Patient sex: F
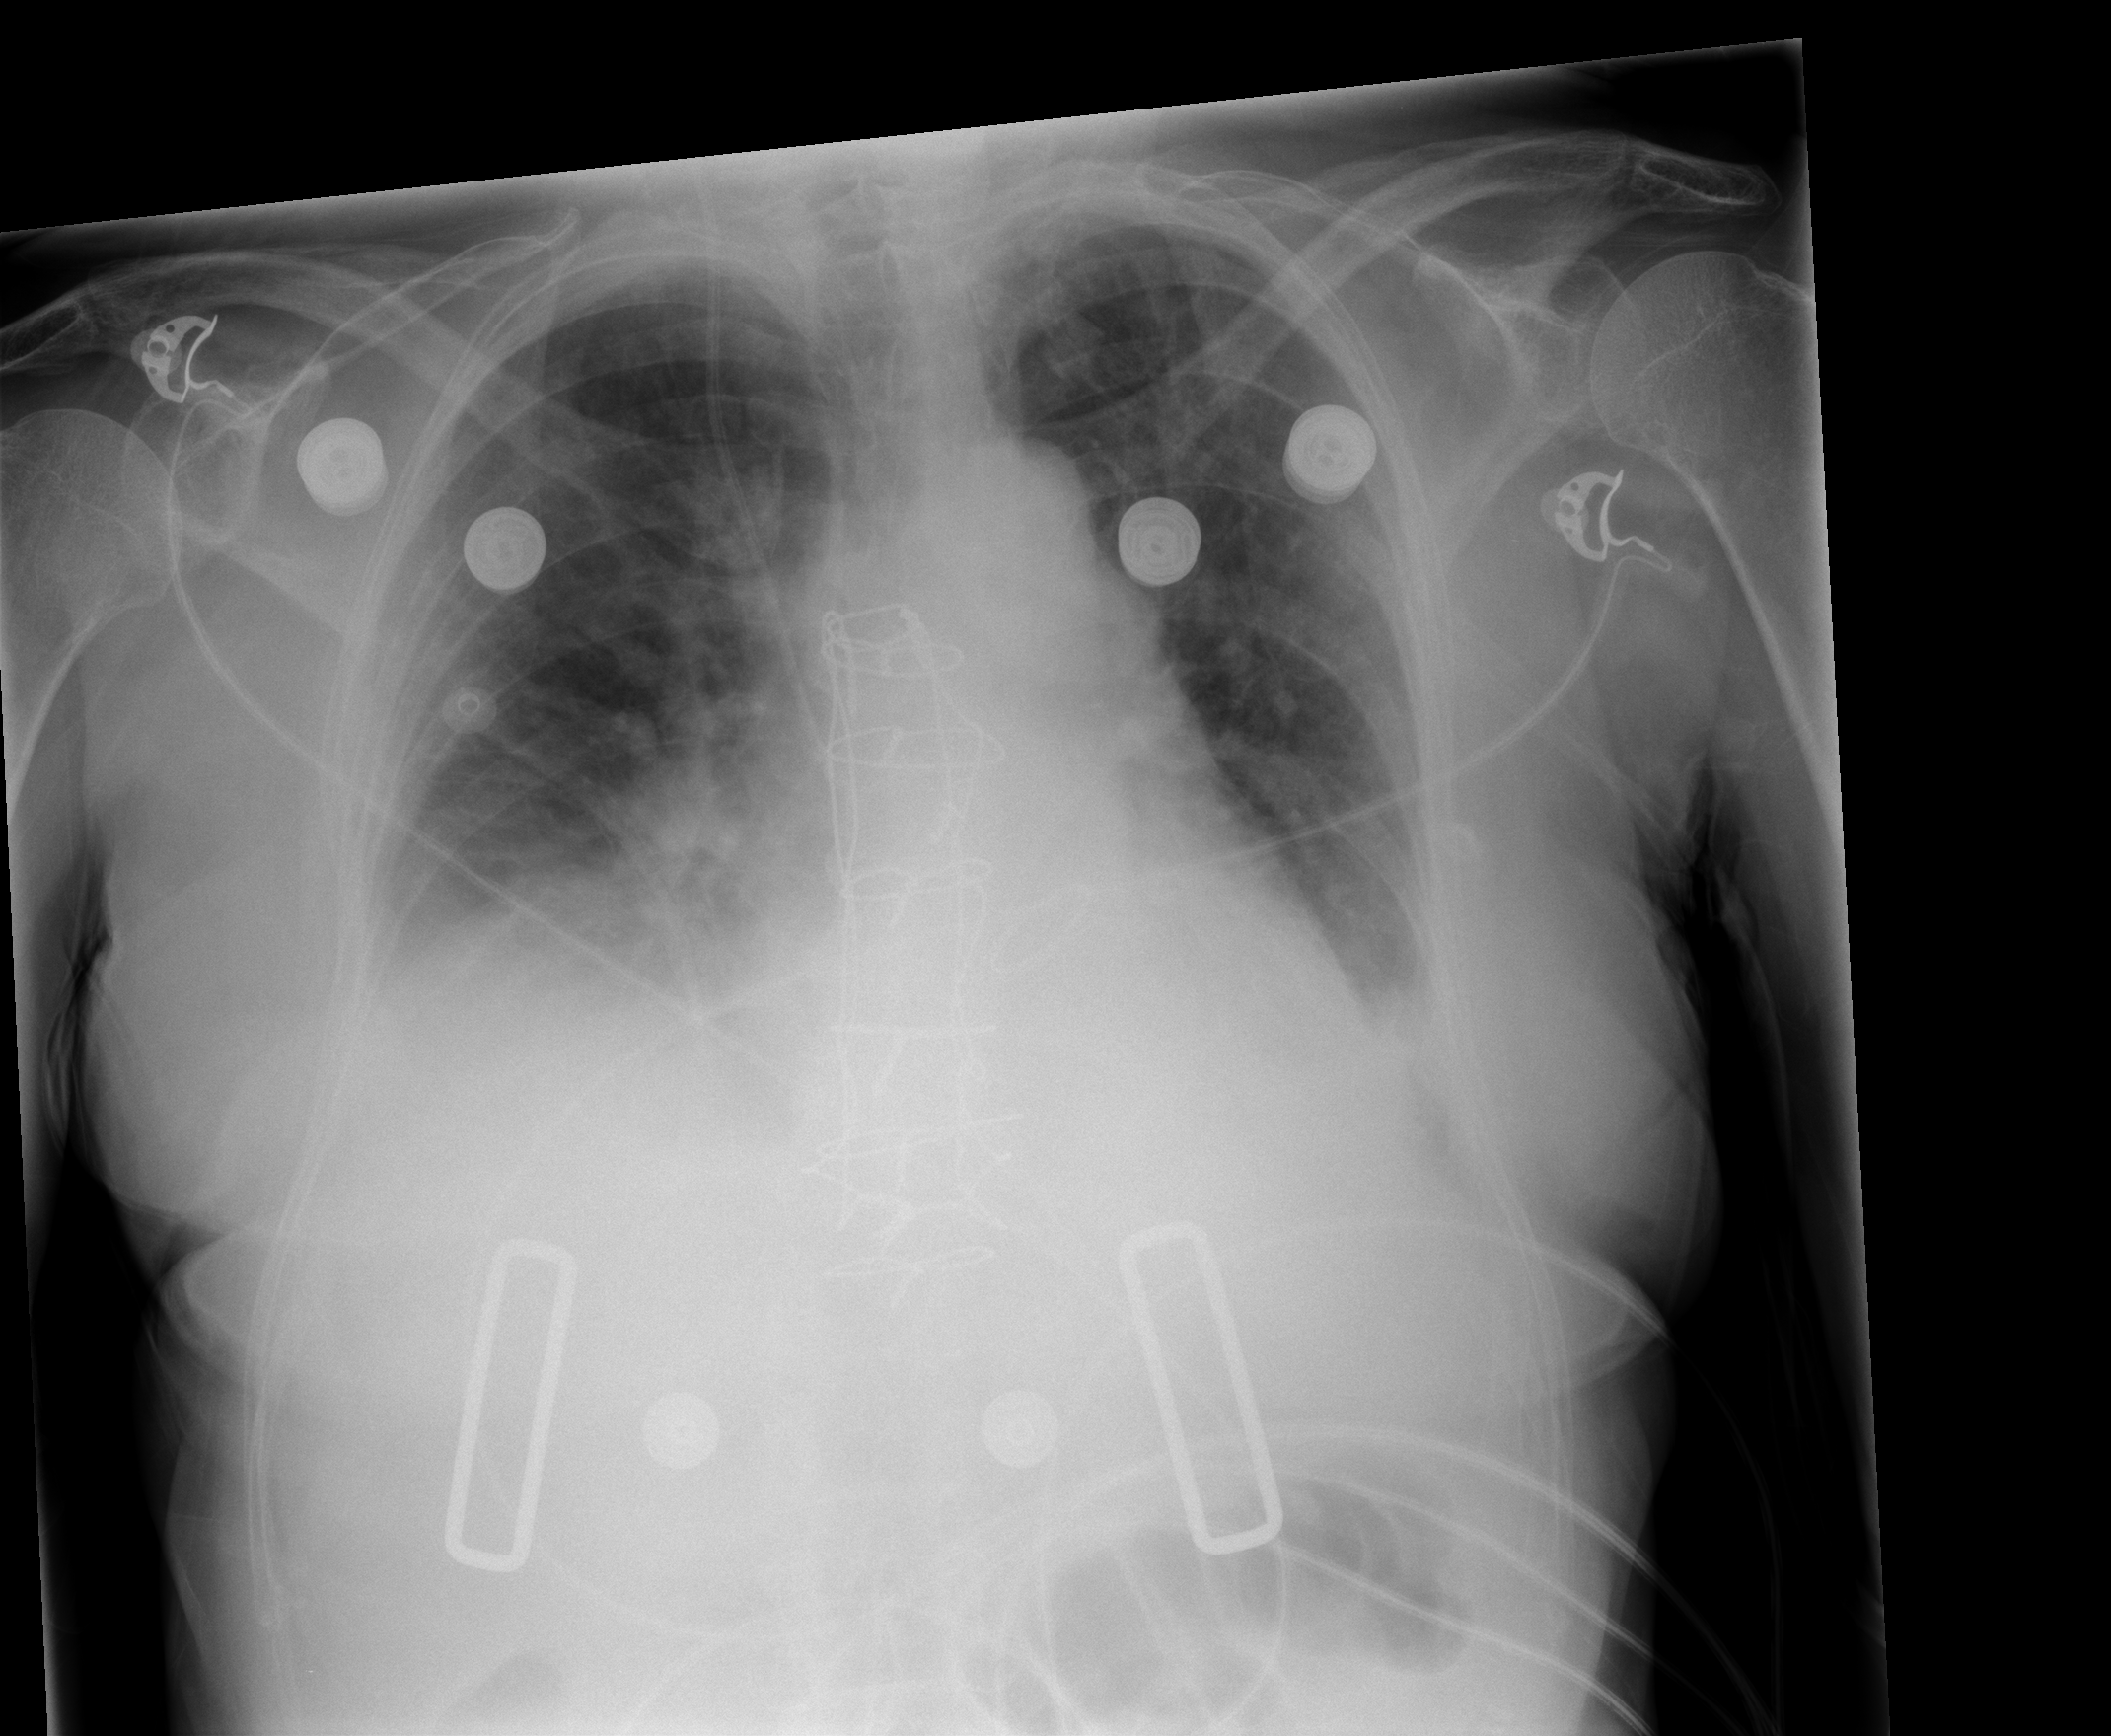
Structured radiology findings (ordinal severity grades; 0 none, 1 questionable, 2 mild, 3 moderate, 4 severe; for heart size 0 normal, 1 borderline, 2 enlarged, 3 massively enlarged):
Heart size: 2
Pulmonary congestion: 2
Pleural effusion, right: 2
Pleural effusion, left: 2
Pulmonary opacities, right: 0
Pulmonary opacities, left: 0
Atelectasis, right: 2
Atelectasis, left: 2